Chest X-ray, PA view. Patient: 58 years old, sex M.
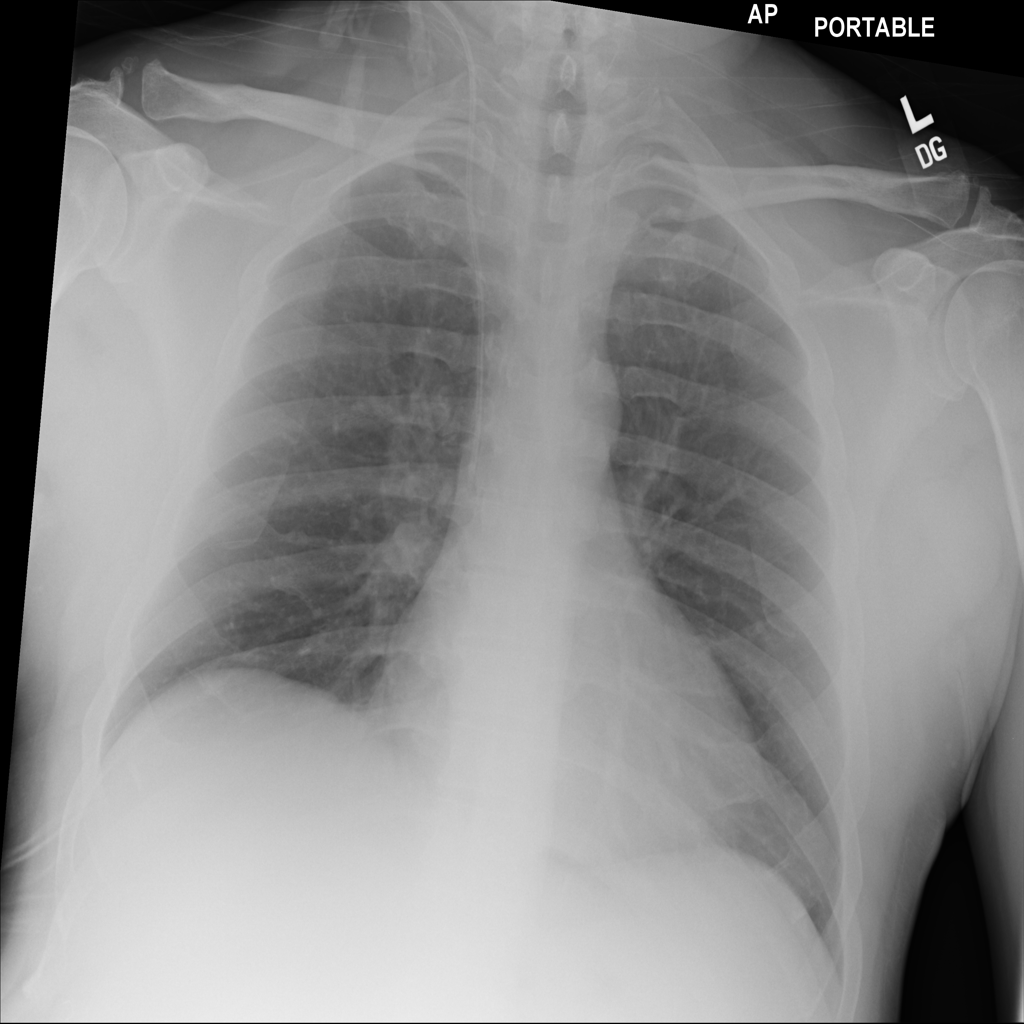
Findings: No Finding